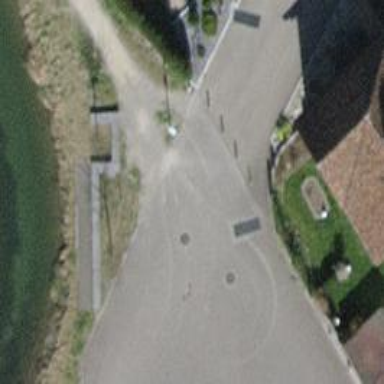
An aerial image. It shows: Bollard barrier.